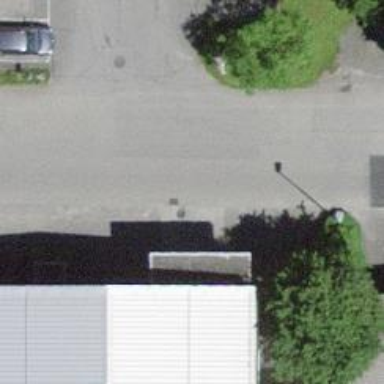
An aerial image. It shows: Asphalt road in residential area.